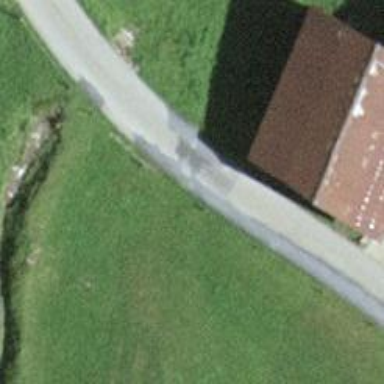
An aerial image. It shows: Rural barn.